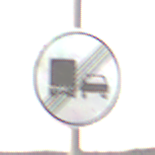
Verkehrszeichen: EndeUeberholverbotKraftfahrzeuge
Umgebung: Outdoor, Nature
Tageszeit: SunriseSunset
Wetter: PartlyCloudy
Licht: Natural
Jahreszeit: NotSpecified
Kontrast: LowContrast